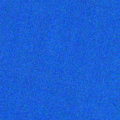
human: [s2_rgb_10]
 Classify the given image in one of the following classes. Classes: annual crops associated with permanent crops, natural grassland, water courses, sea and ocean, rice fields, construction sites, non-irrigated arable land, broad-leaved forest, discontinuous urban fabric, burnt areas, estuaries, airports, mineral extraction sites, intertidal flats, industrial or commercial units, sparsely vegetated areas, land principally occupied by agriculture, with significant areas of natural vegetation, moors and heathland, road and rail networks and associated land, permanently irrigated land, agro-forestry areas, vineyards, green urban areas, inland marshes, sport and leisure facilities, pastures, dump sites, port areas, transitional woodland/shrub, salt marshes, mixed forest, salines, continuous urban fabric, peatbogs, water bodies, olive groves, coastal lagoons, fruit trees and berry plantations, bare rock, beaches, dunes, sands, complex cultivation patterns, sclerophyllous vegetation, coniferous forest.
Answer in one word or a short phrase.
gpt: sea and ocean